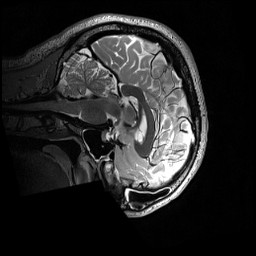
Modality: T2w
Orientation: sagittal
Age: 25
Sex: male
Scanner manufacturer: siemens
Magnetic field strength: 3 T
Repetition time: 3.2 s
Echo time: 0.566 s